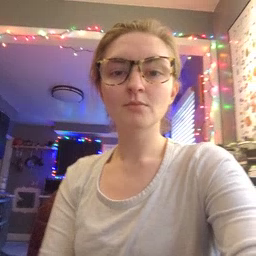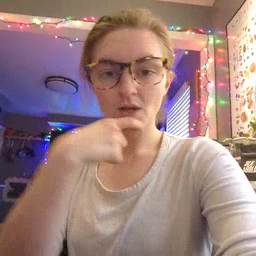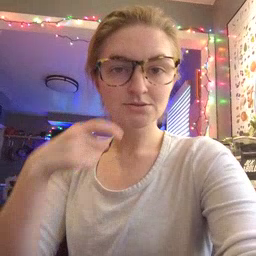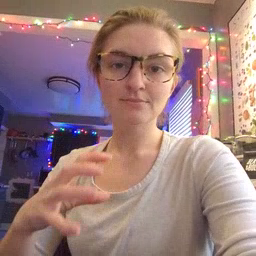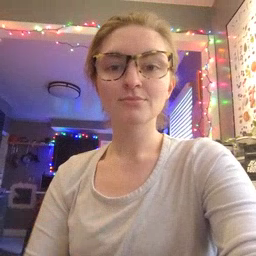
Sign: dryer